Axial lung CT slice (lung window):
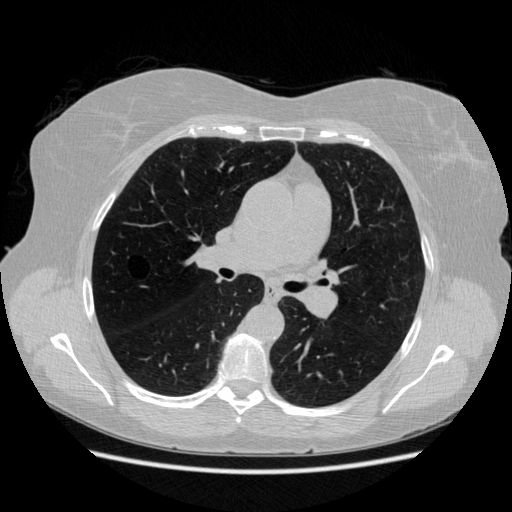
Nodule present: no